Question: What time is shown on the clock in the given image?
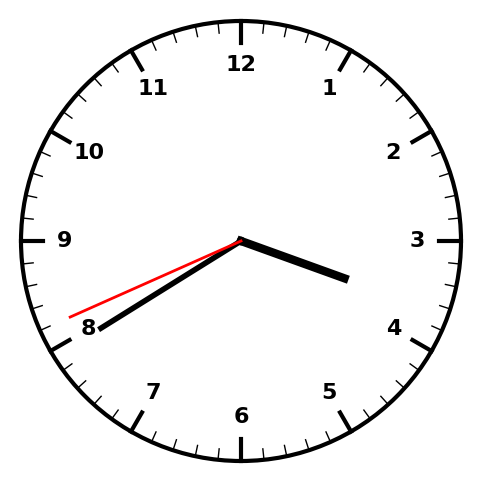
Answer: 03:39:41